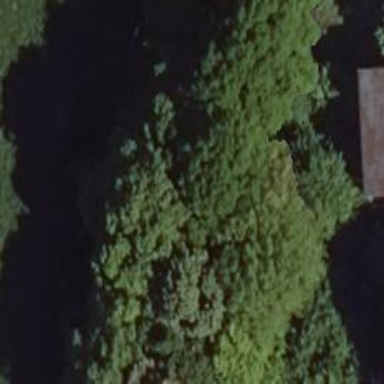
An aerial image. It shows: Row of trees in natural setting.